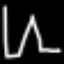
Label: pants